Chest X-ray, AP view. Patient: 43 years old, sex F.
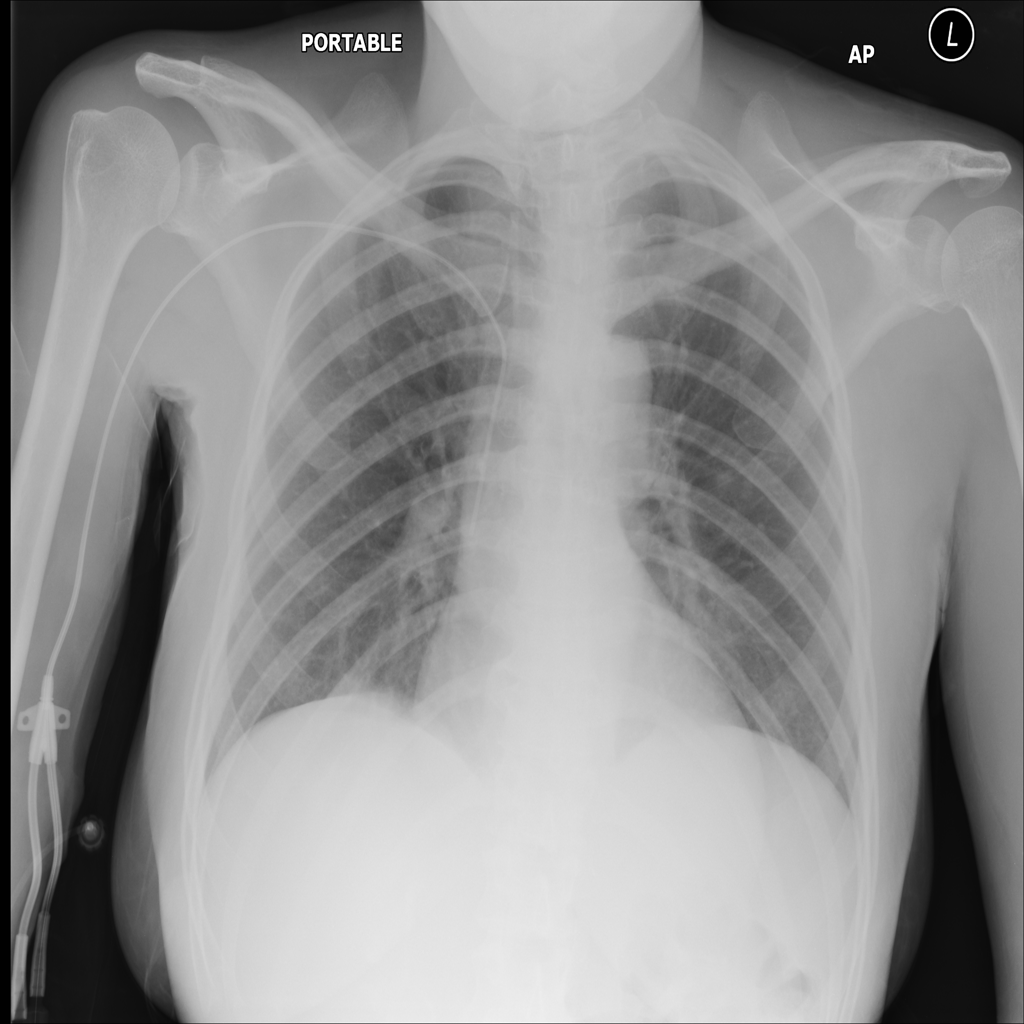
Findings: No Finding